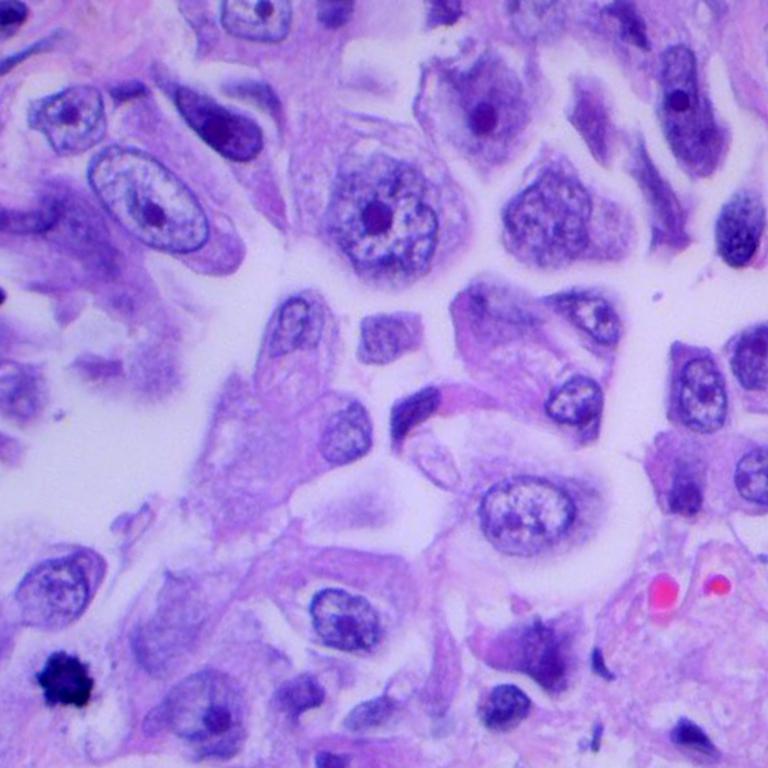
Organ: lung
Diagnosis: adenocarcinomas